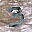
Label: 3